【题型】选择题　【知识点】函数　【难度】medium
已知函数$f(x)=\begin{cases}
-\dfrac{1}{4}x^2 - x + 1, & x\leq 0 \\
|\log_2 x|, & x>0
\end{cases}$，若存在不相等的实数$x_1<x_2<x_3<x_4$，满足$f(x_1)=f(x_2)=f(x_3)=f(x_4)$，则$x_1+x_2+x_3+x_4$的取值范围为（\quad）
\vspace{1em}
\noindent A. $\left[-2,\dfrac{1}{4}\right)$\qquad B. $\left(-2,\dfrac{1}{4}\right]$\qquad C. $\left[-\dfrac{3}{2},\dfrac{1}{4}\right)$\qquad D. $\left(-\dfrac{3}{2},\dfrac{1}{4}\right]$
【解答】
\noindent 【答案】$C$\\
\noindent 【解析】函数$y=-\dfrac{1}{4}x^2 - x + 1$的图象对称轴$x=-2$，$y_{\max}=2$，\\
\noindent 函数$f(x)$在$(-\infty,-2]$上单调递增，函数值集合为$(-\infty,2]$，在$[-2,0]$上单调递减，函数值集合为$[1,2]$，\\
\noindent 在$(0,1]$单调递减，函数值集合为$[0,+\infty)$，在$[1,+\infty)$上单调递增，函数值集合为$[0,+\infty)$，\\
\noindent 令$f(x_1)=f(x_2)=f(x_3)=f(x_4)=t$，则函数$y=f(x)$的图象与直线$y=t$有$4$个交点，\\
\noindent 在同一坐标系内作出函数$y=f(x)$的图象与直线$y=t$，\\

\noindent 观察图象，得$1\leq t<2$，$x_1+x_2=-4$，由$1\leq -\log_2 x_3<2$，得$\dfrac{1}{4}<x_3\leq\dfrac{1}{2}$，\\
\noindent 由$|\log_2 x_3|=|\log_2 x_4|$，得$x_3x_4=1$，则$x_1+x_2+x_3+x_4=-4+x_3+\dfrac{1}{x_3}$，\\
\noindent 函数$y=x_3+\dfrac{1}{x_3}$在$\left(\dfrac{1}{4},\dfrac{1}{2}\right]$上单调递减，$\dfrac{5}{2}\leq x_3+\dfrac{1}{x_3}<\dfrac{17}{4}$，因此$-\dfrac{3}{2}\leq x_1+x_2+x_3+x_4<\dfrac{1}{4}$，\\
\noindent 所以$x_1+x_2+x_3+x_4$的取值范围为$\left[-\dfrac{3}{2},\dfrac{1}{4}\right)$. 故选$C$
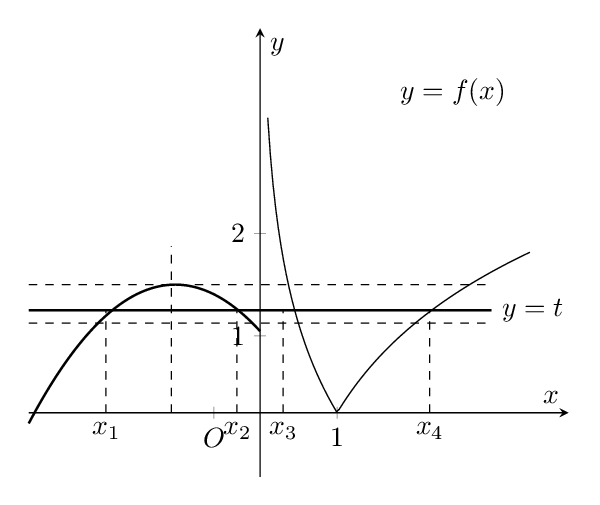